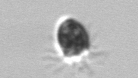
Label: Balanion